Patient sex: M
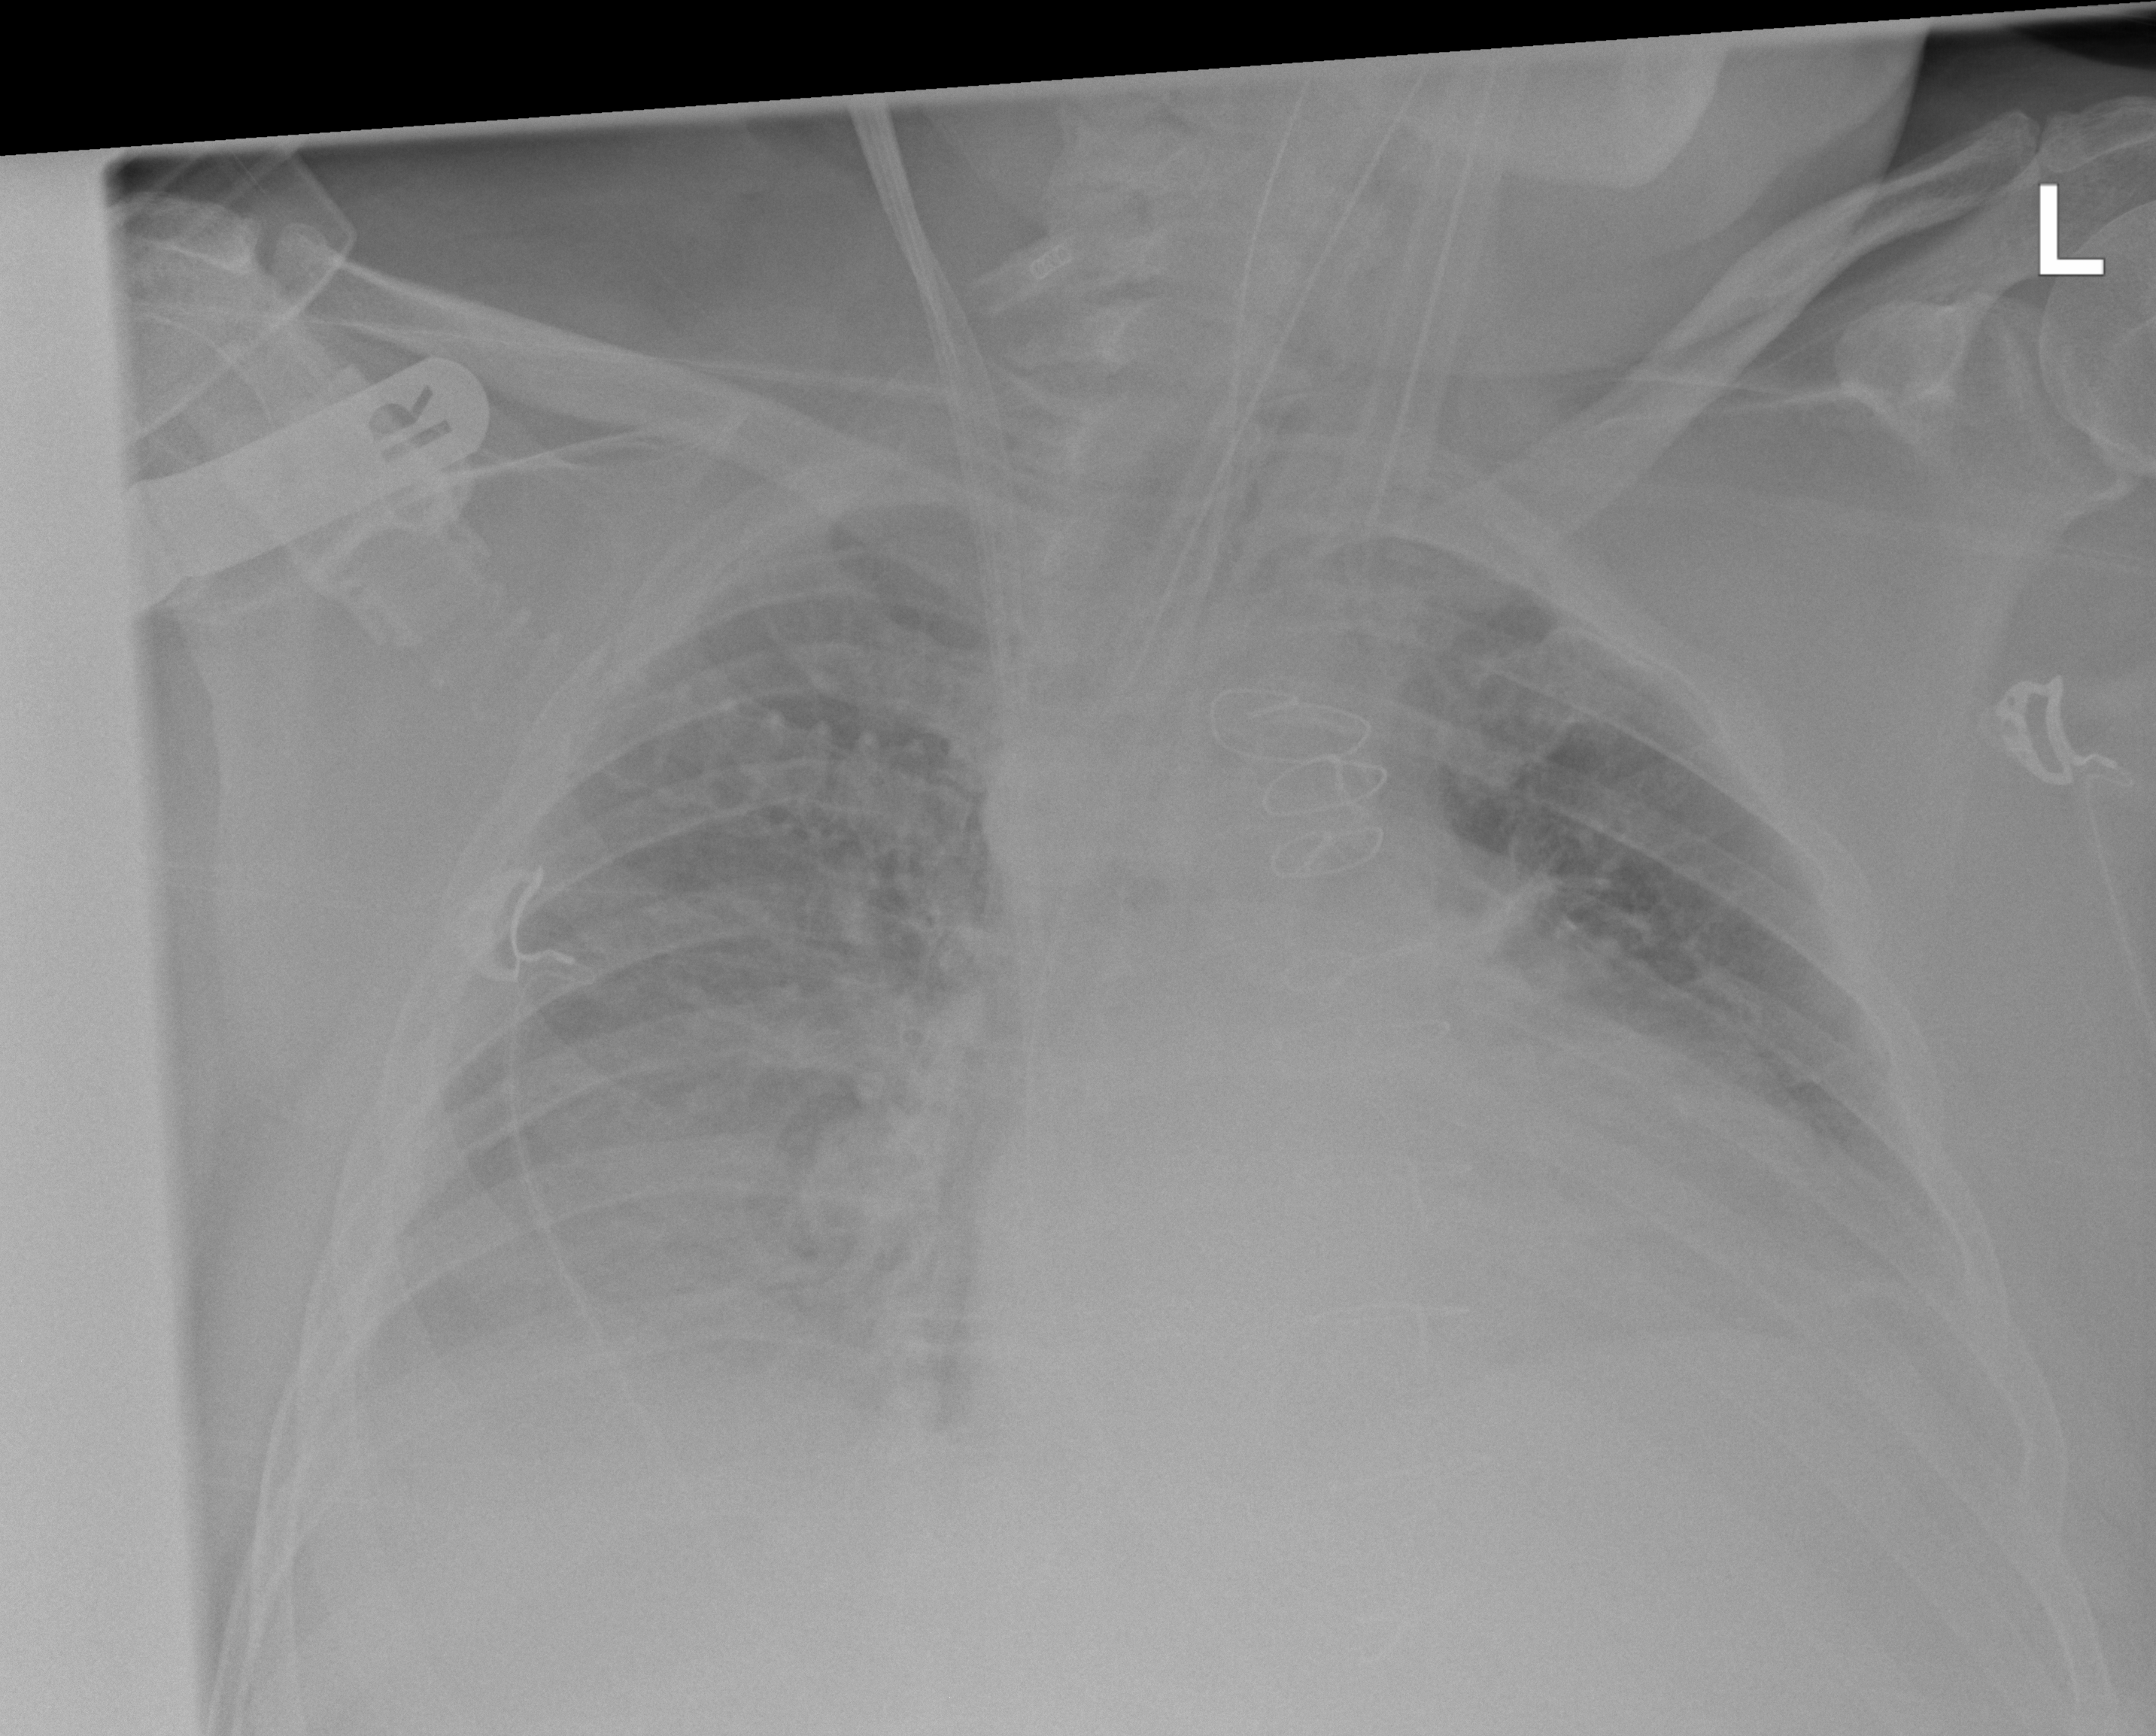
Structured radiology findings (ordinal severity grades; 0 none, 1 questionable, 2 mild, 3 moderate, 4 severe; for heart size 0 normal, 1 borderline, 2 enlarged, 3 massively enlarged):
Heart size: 1
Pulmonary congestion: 2
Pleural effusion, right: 3
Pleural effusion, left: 2
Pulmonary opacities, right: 2
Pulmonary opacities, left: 2
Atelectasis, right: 2
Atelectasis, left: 2